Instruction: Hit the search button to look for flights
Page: home
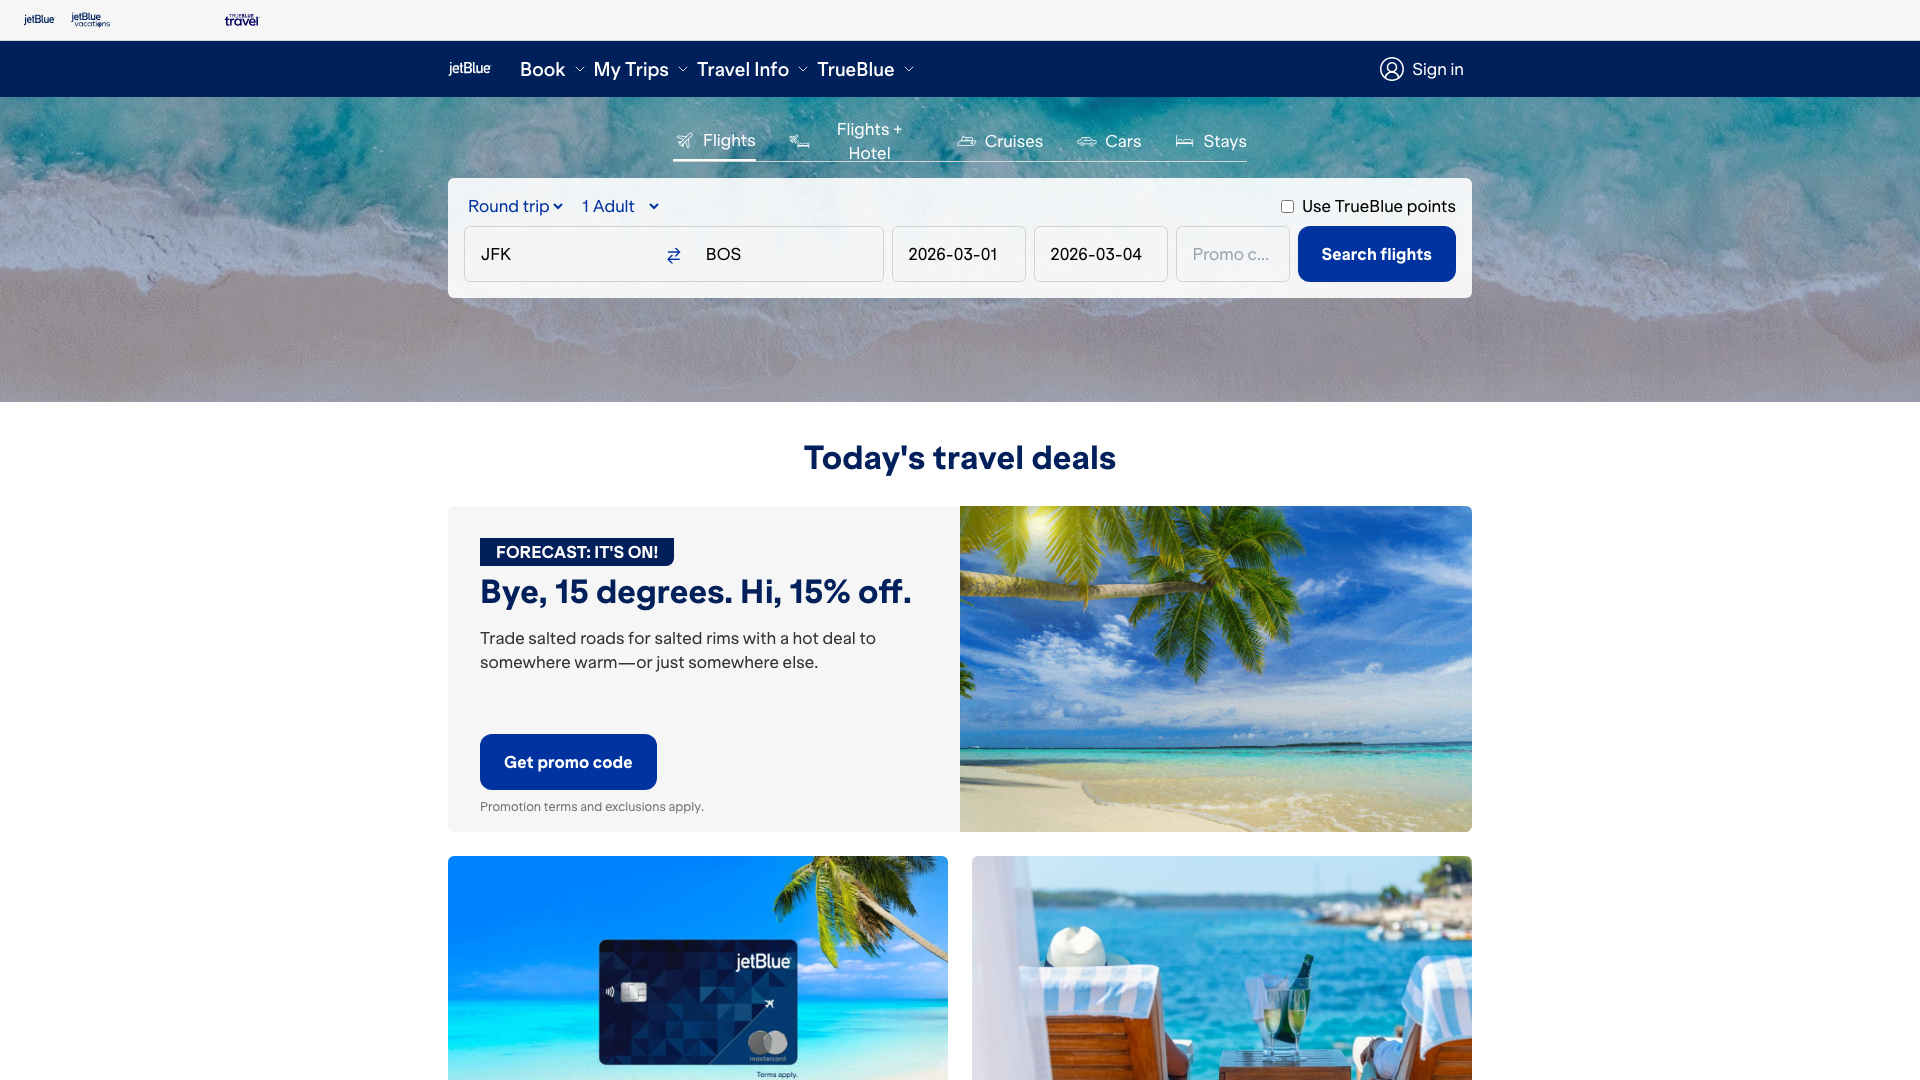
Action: click